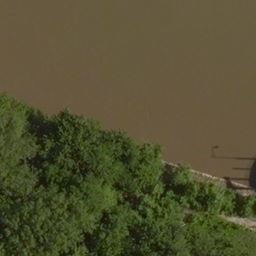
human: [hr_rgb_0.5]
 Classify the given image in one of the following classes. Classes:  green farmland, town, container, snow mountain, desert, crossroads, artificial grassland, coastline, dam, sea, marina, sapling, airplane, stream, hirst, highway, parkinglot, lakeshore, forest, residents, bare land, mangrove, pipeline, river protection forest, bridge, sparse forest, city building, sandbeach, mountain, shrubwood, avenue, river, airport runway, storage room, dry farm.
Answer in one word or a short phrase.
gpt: river protection forest